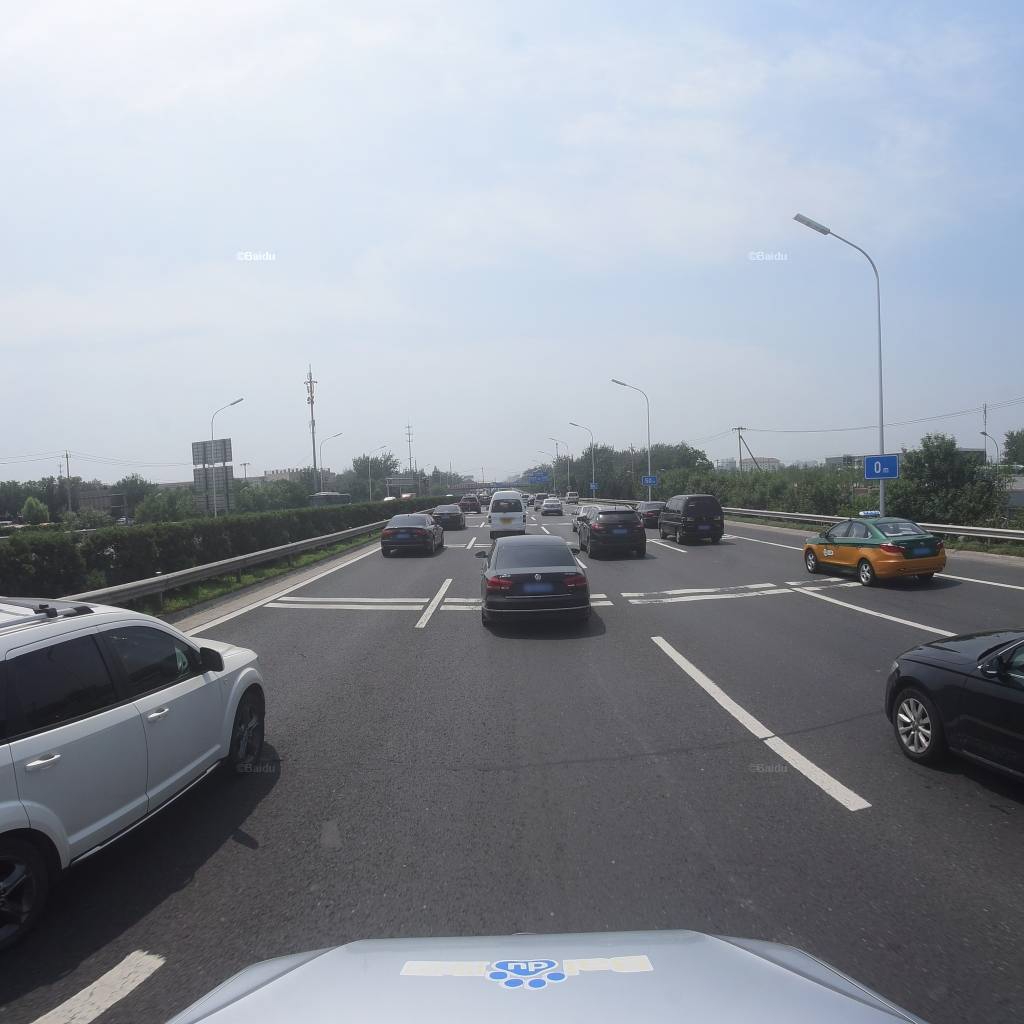
Region: Fengtai
Road damage annotations: pothole, transverse patch